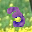
Label: 3